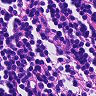
Metastatic tissue present: no